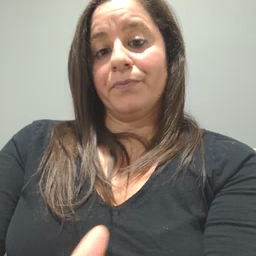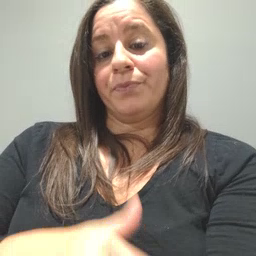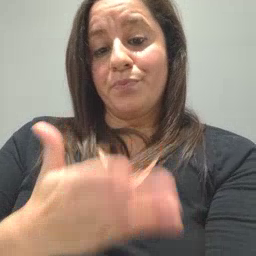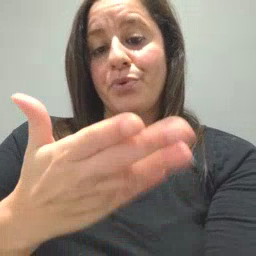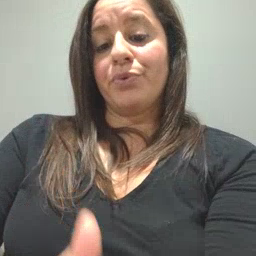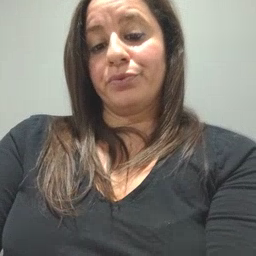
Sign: boat